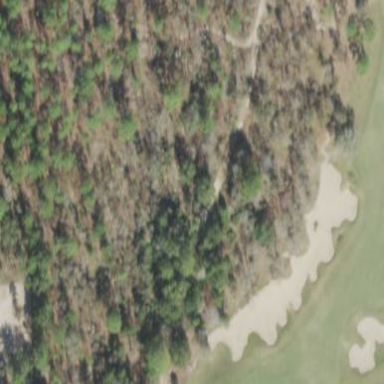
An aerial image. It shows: Golf bunker filled with sandy terrain.